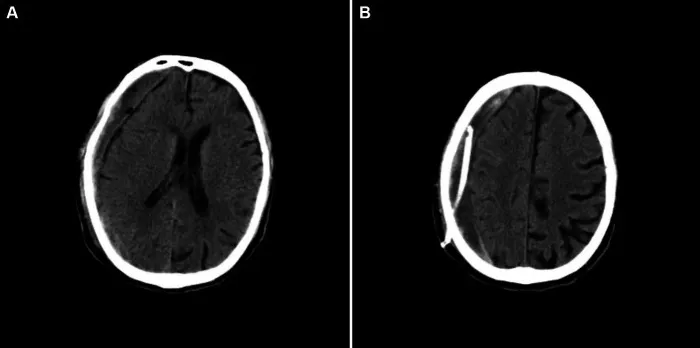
Postoperative craniocerebral CT revealing that the subdural hematoma was smaller in size, the compression of the lateral ventricle was relieved, and the degree of displacement of the midline structure was reduced.
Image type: radiology (ct)